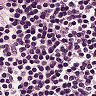
Metastatic tissue present: no